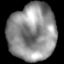
Tissue: lung
Cell type: Epithelial cells
Senescence score: 0.1774
Nuclear area (px): 2654
Mean DAPI intensity: 142.495